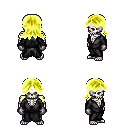
a pixel art fantasy rpg character, male body template, skeleton, gray robe, metal pants, gold loose hair, metal gloves, four views (front, back, left, right), 2x2 character sprite sheet, small pixel art, hard edges, no anti-aliasing